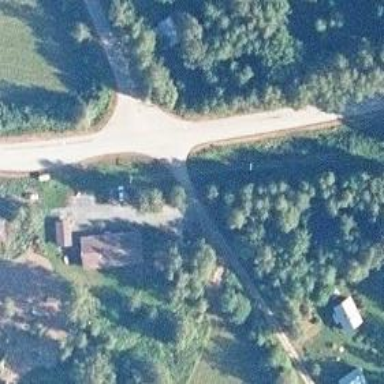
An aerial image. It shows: Tertiary road.